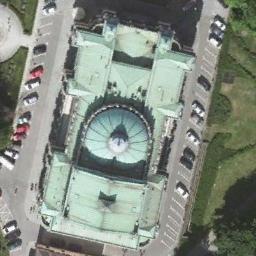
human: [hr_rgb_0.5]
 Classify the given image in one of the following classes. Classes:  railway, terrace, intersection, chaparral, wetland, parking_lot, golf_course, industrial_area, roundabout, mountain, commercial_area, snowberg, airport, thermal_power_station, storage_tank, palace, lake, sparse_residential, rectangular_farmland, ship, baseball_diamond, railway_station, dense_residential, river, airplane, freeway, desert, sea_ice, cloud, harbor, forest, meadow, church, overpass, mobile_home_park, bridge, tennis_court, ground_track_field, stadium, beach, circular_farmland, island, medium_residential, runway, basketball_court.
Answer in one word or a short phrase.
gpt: church